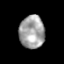
Tissue: prostate
Cell type: Myeloid cells
Senescence score: 0.3322
Nuclear area (px): 816
Mean DAPI intensity: 162.511